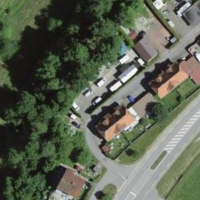
EUNIS habitat code: 52
Species observed at this site:
Milvus milvus